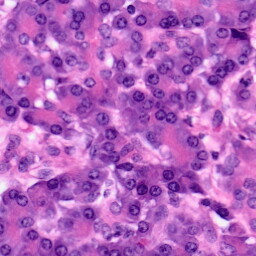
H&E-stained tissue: Pancreatic